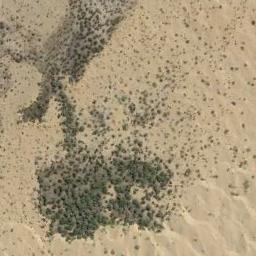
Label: chaparral